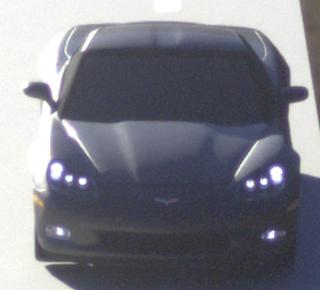
Make: Chevrolet
Model: Corvette Coupé
Detailed model: Corvette (C6) Coupé
Model produced from: 2005/02
Model produced until: 2008/03
Doors: 3
Color: gray
Road condition: dry road
Daytime: sunrise or sunset
Contrast: high contrast